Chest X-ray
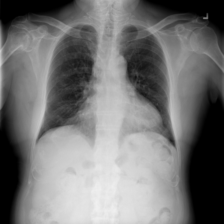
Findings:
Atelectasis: negative
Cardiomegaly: negative
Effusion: negative
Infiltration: positive
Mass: negative
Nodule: negative
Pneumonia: negative
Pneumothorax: negative
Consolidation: negative
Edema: negative
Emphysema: negative
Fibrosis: negative
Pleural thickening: negative
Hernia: negative